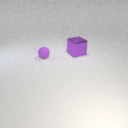
large purple metal cube to the right of small purple rubber sphere